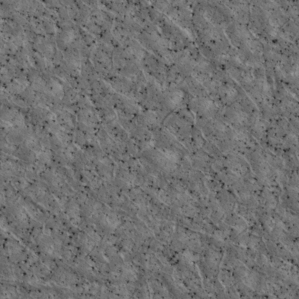
Label: non_frost